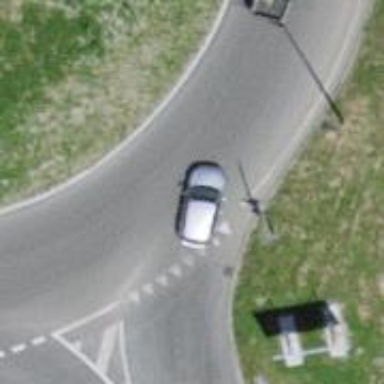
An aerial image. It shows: Secondary road with asphalt surface leading to roundabout junction.